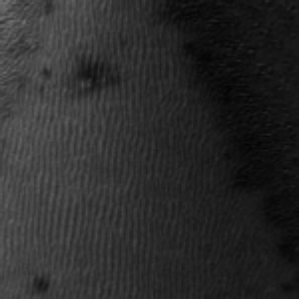
Label: frost